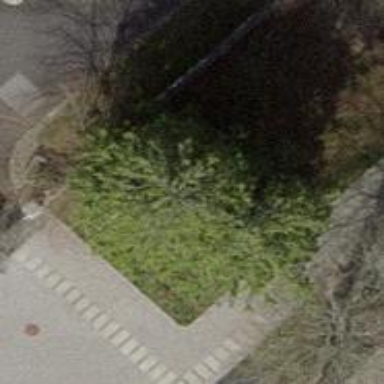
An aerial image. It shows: Evergreen tree with needle-leaved leaves.